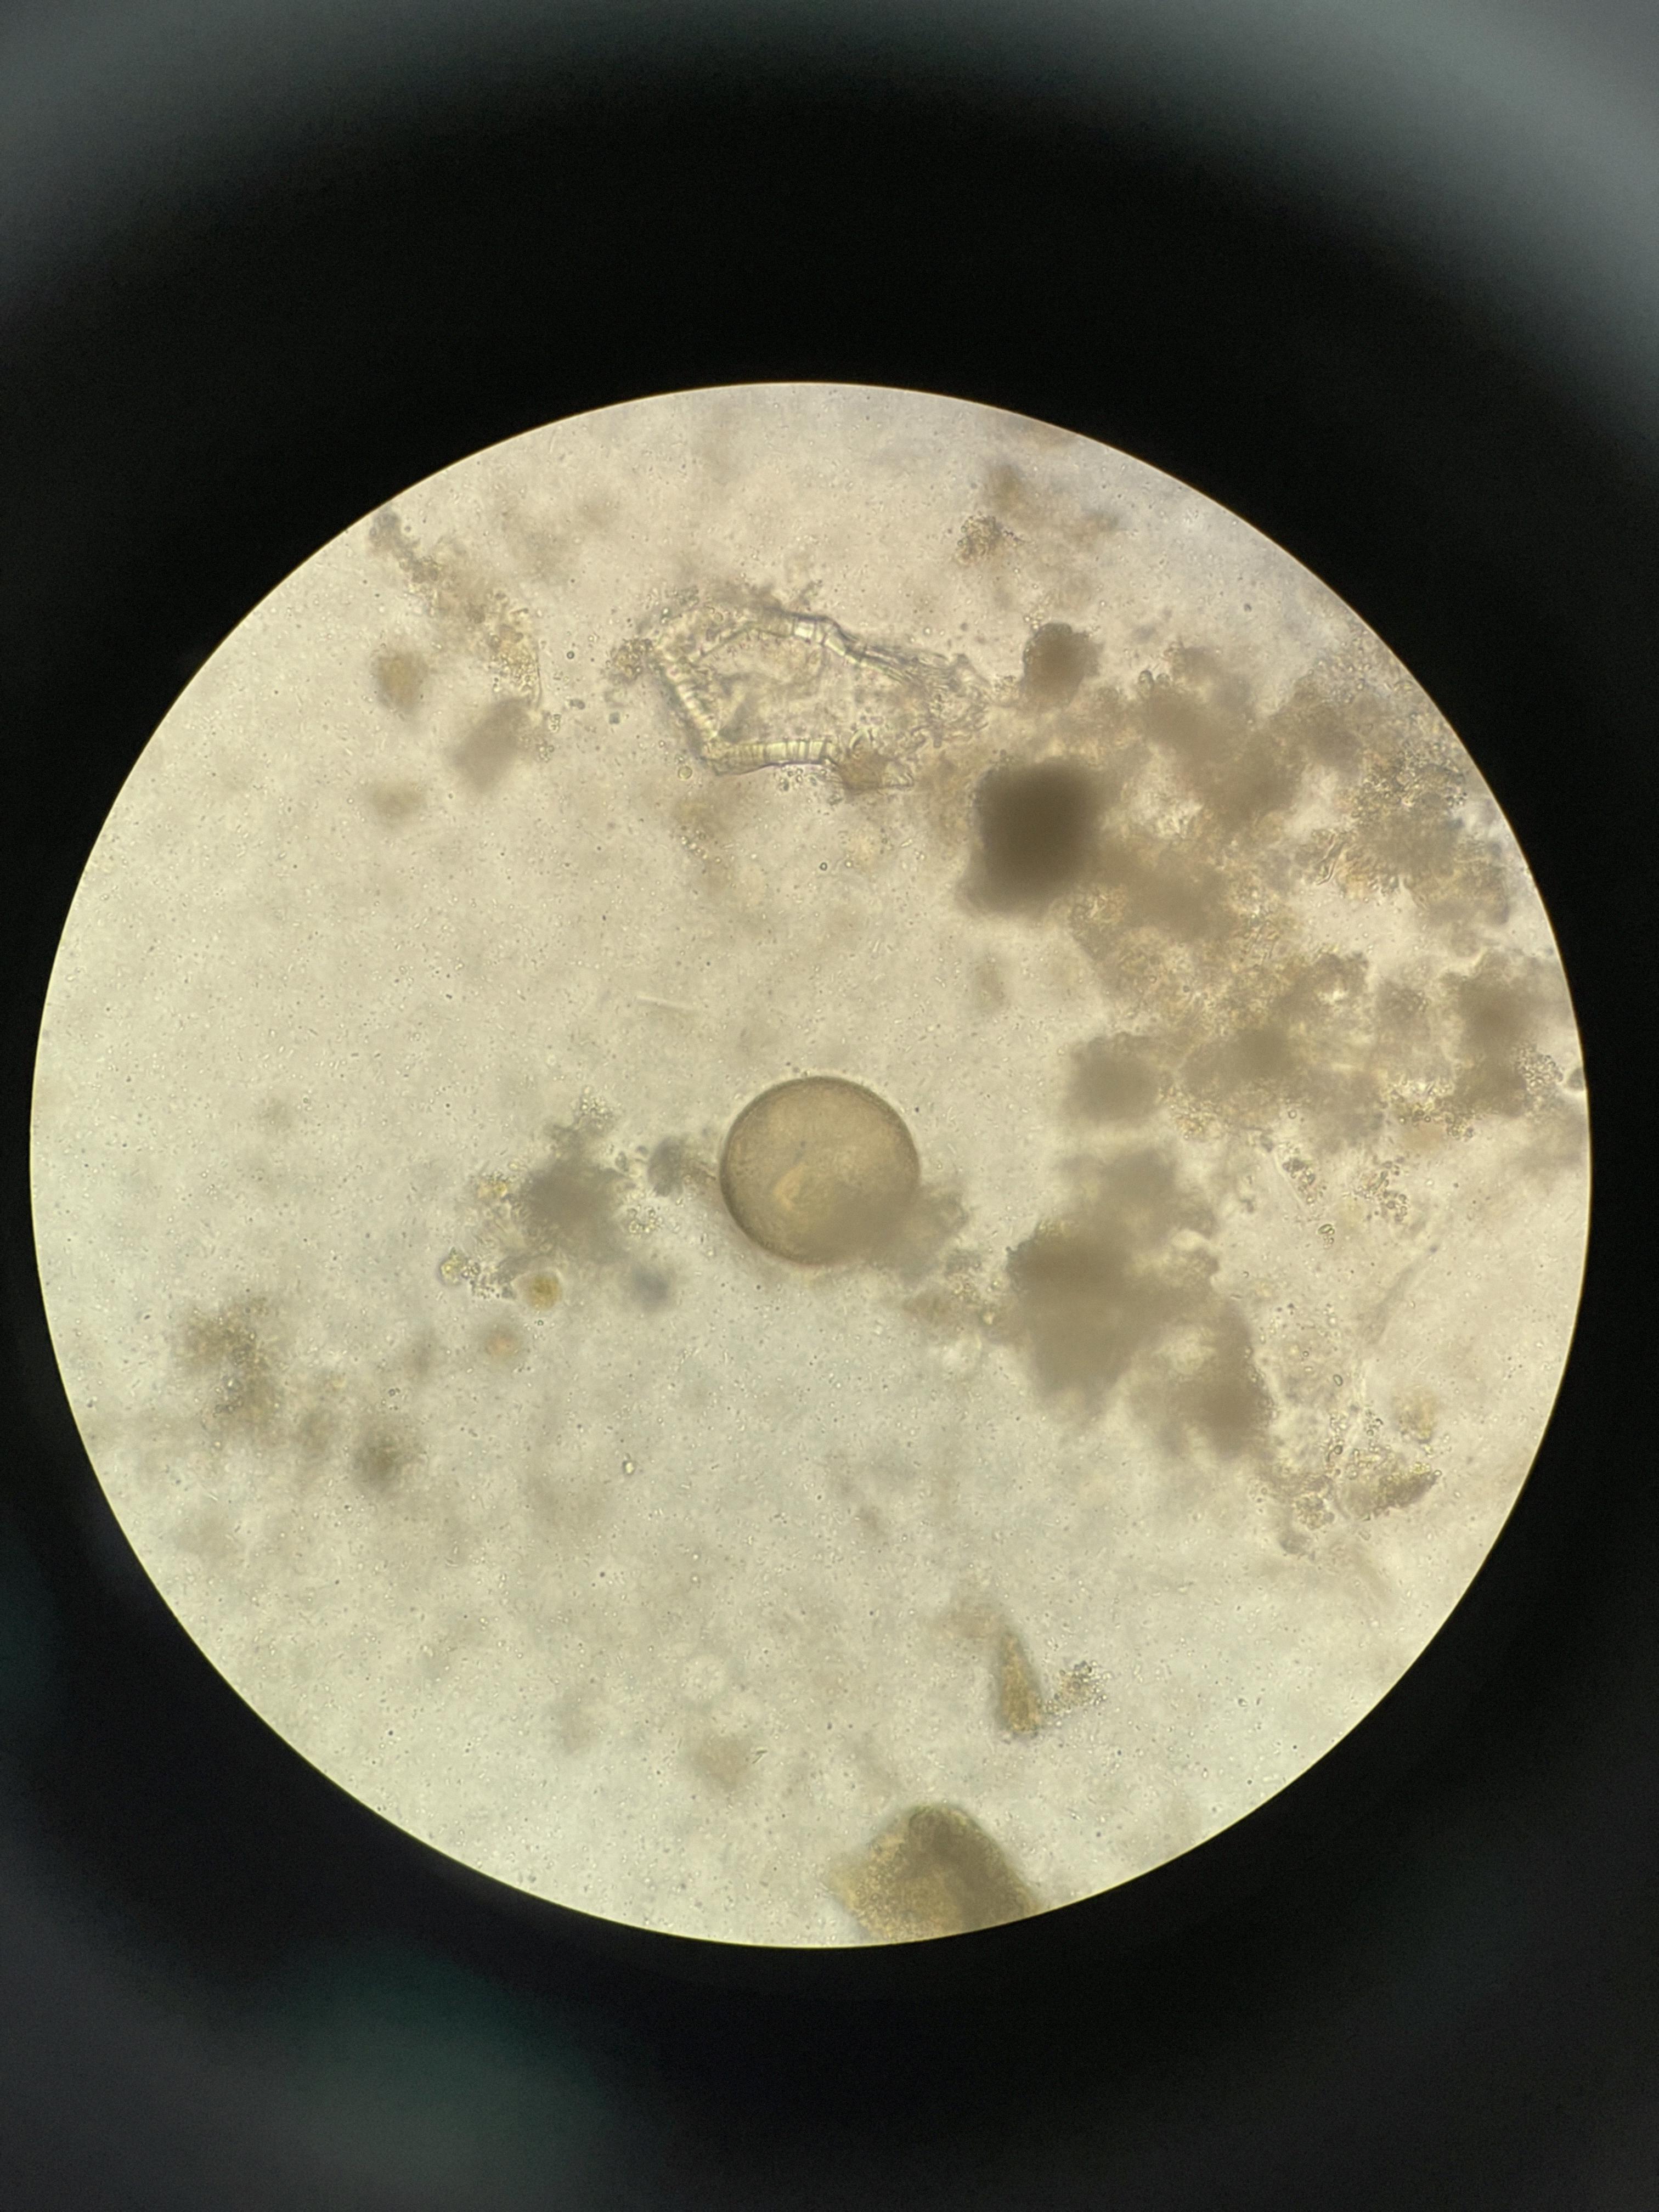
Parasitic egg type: Hymenolepis diminuta